【题型】解答题　【知识点】立体几何　【难度】easy
如图，正三棱锥 \(O-ABC\) 的底面边长为 \(2\)，高为 \(1\)，求该三棱锥的体积及表面积。

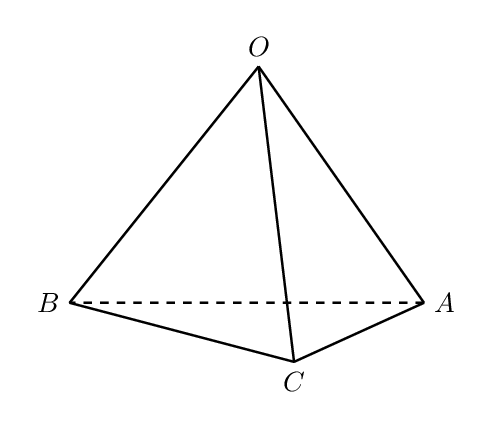
【解答】
\noindent
【解析】由题意知，正三棱锥 \(O-ABC\) 的底面 \(ABC\) 是边长为 \(2\) 的正三角形，
则底面 \(ABC\) 的面积为 \(\sqrt{3}\)，所以该三棱锥的体积为 \(\dfrac{1}{3} \times \sqrt{3} \times 1 = \dfrac{\sqrt{3}}{3}\)；
如图，设 \(O'\) 是正三角形 \(ABC\) 的中心。连接 \(AO'\) 并延长交 \(BC\) 于点 \(D\)，连接 \(OD\)，\(OO'\)。

\noindent
由正三棱锥的性质知，\(OO'\) 垂直于平面 \(ABC\)，\(AD = \sqrt{3}\)，\(O'D = \dfrac{\sqrt{3}}{3}\)，
由题意知，\(OO' = 1\)，
所以正三棱锥的斜高 \(OD = \dfrac{2\sqrt{3}}{3}\)，
所以侧面积为 \(\dfrac{1}{2} \times 2 \times \dfrac{2\sqrt{3}}{3} \times 3 = 2\sqrt{3}\)，
所以该三棱锥的表面积为 \(\sqrt{3} + 2\sqrt{3} = 3\sqrt{3}\)。
故该三棱锥的体积为 \(\dfrac{\sqrt{3}}{3}\)，表面积为 \(3\sqrt{3}\)。
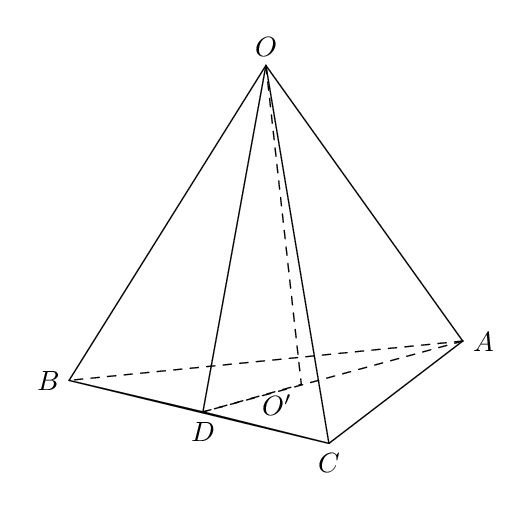